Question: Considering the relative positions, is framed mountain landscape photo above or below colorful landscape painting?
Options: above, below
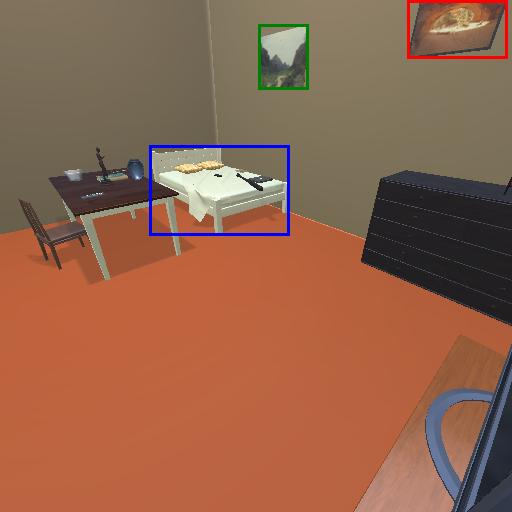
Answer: above